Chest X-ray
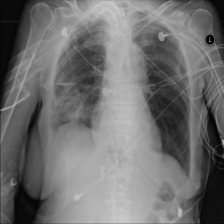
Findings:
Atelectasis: negative
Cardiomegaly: negative
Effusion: negative
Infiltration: positive
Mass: negative
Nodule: negative
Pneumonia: negative
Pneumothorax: negative
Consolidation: negative
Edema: negative
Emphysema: negative
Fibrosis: negative
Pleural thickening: negative
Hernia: negative